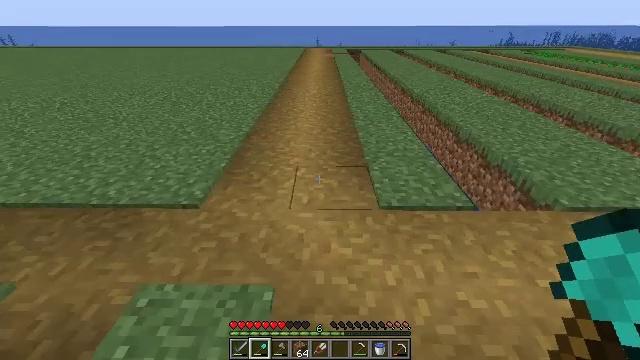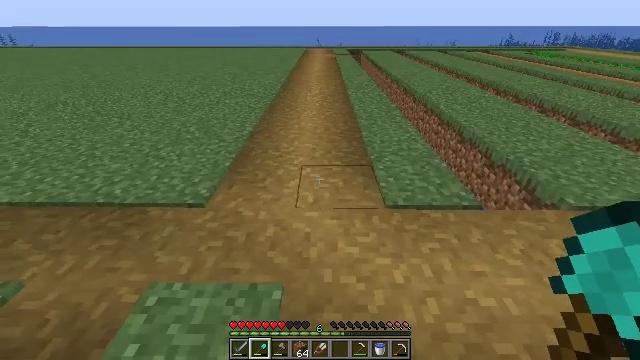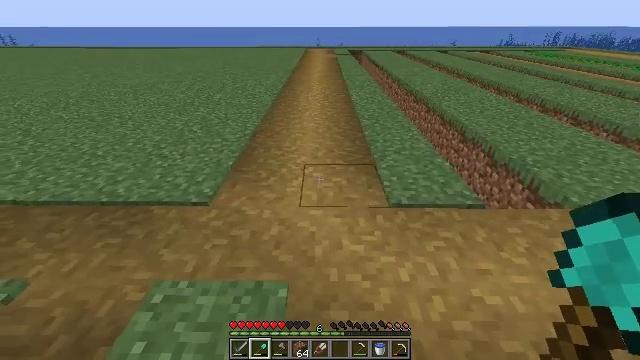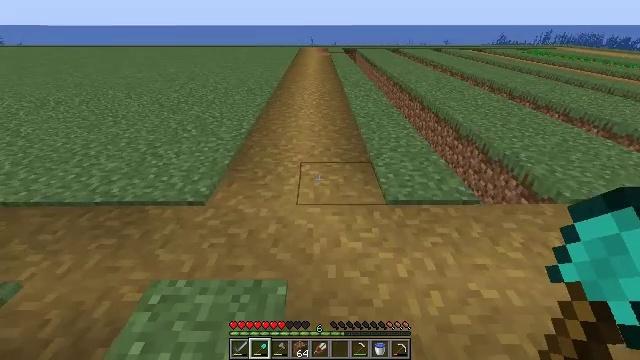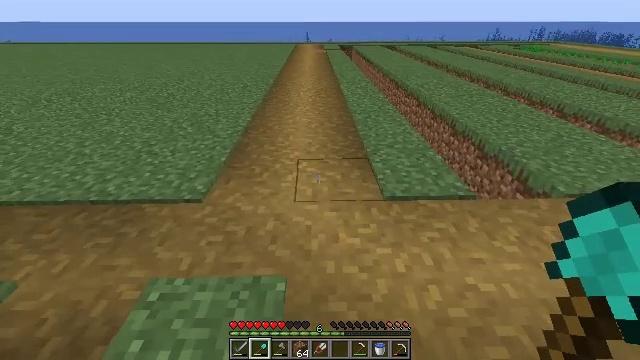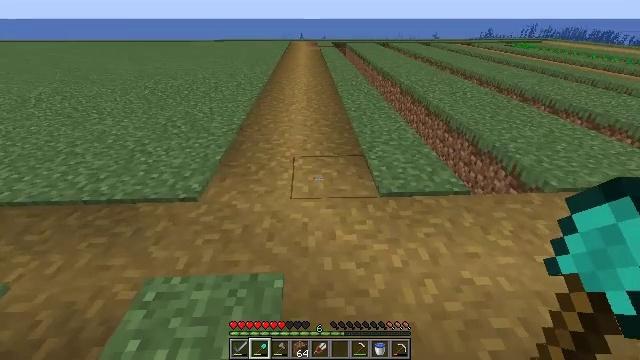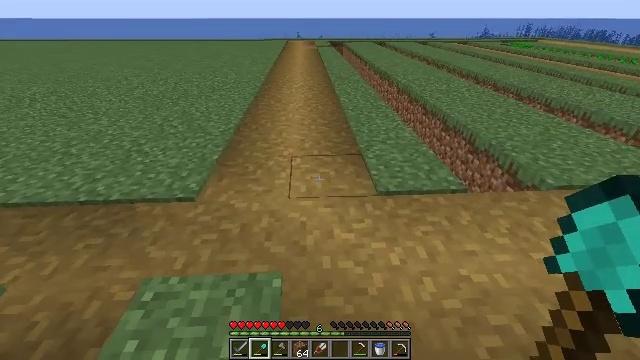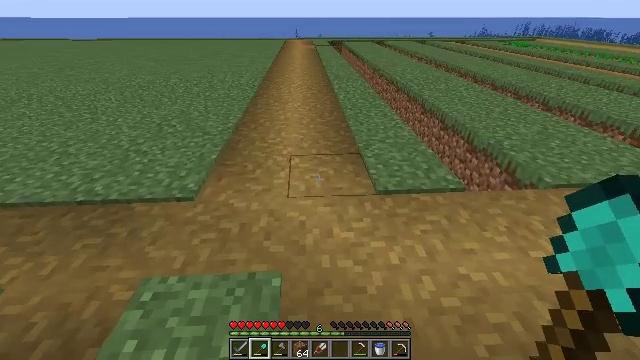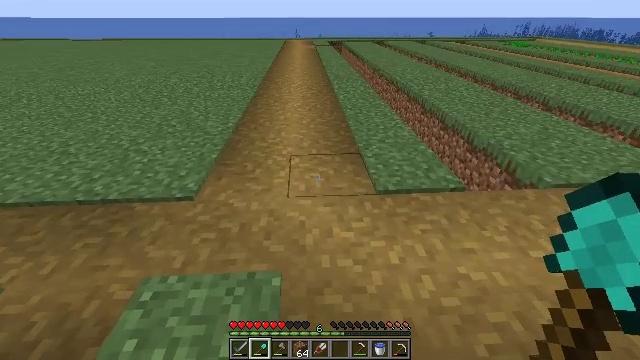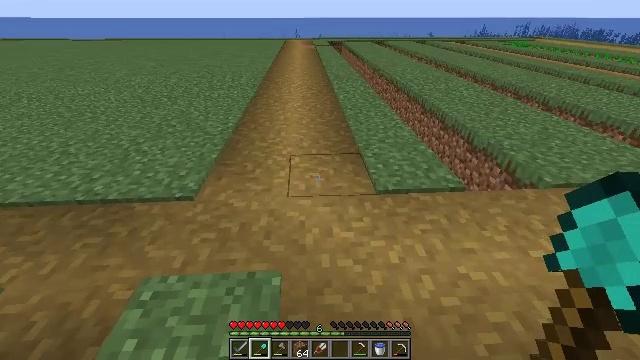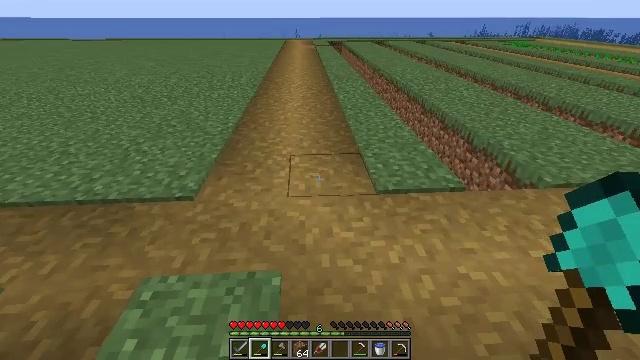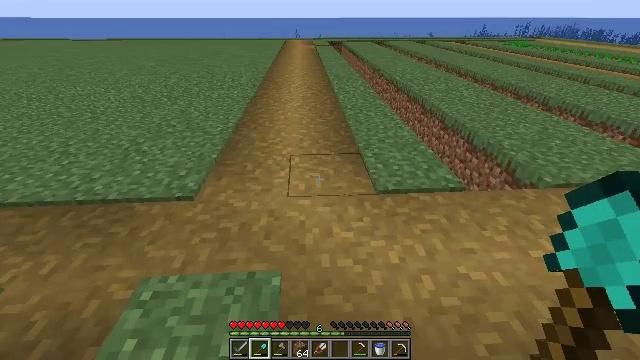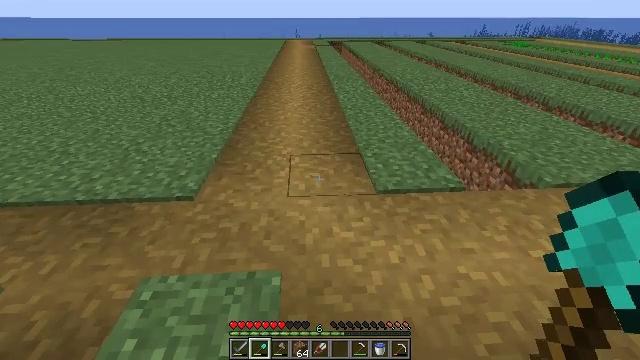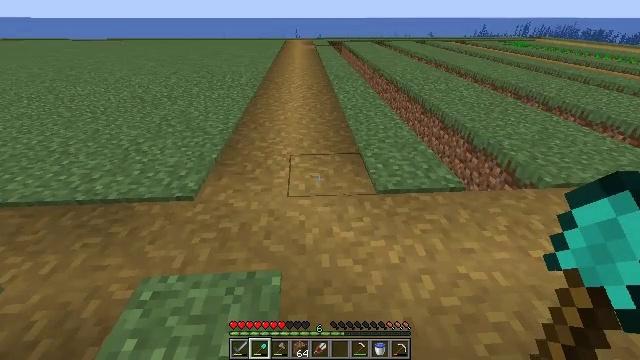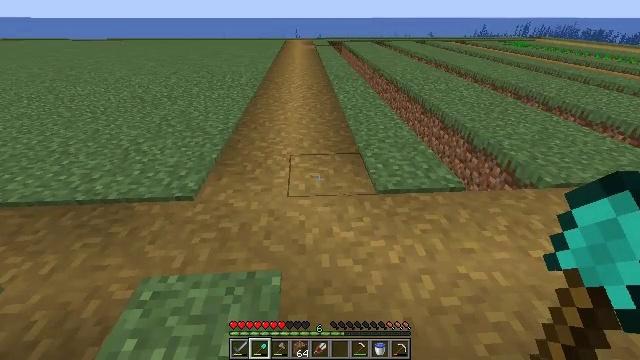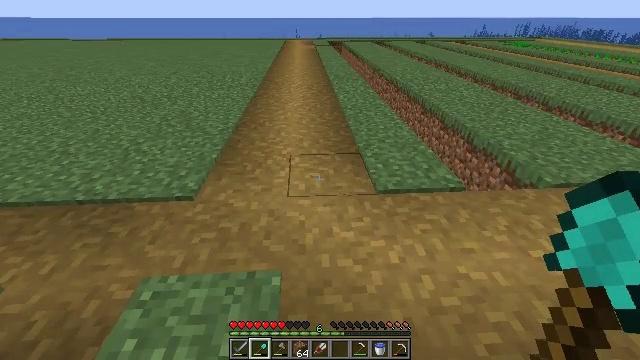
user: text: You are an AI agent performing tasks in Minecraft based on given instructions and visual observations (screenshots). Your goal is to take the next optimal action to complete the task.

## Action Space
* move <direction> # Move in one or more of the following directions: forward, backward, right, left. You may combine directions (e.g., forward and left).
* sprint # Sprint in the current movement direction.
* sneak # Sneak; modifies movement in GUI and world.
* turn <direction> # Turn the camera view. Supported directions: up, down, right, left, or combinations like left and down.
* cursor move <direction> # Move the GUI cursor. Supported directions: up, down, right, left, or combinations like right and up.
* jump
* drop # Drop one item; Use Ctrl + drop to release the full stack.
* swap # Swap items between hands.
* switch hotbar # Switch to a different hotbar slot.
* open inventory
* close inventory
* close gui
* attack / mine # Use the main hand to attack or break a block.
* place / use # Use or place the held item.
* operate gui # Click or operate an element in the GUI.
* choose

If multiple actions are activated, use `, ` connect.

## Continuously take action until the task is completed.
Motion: motion action
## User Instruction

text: Remove the grass path from the ground.
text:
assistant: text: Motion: no_op
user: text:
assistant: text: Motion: no_op
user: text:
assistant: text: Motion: turn right
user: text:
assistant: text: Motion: no_op
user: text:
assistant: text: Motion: turn right
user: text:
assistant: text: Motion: no_op
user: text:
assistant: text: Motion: no_op
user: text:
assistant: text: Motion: no_op
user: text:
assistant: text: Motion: no_op
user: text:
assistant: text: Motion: no_op
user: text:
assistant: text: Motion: no_op
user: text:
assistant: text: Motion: no_op
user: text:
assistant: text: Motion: no_op
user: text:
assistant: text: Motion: no_op
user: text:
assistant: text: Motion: no_op
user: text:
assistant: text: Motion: no_op
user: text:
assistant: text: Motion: no_op
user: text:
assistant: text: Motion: no_op
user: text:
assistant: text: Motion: move right
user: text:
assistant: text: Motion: move right
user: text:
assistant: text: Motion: move right
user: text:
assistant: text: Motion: move right
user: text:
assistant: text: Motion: move right
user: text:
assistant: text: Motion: move right
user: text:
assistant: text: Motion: move right
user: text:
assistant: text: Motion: no_op
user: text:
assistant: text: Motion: no_op
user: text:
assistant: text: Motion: no_op
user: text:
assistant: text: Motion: no_op
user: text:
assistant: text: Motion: no_op